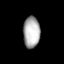
Tissue: lung
Cell type: Epithelial cells
Senescence score: 0.2075
Nuclear area (px): 512
Mean DAPI intensity: 174.773